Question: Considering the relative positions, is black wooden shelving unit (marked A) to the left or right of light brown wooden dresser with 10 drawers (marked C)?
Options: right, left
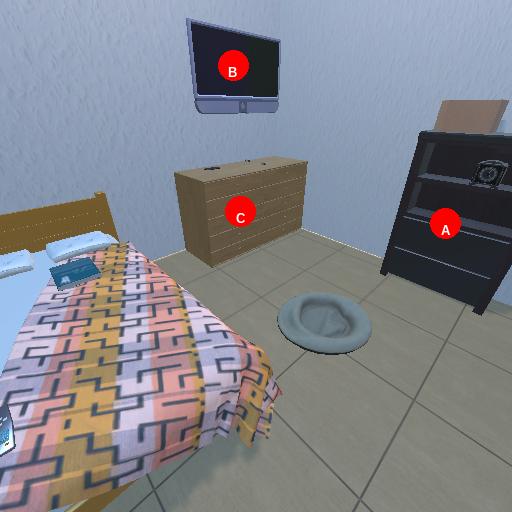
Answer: right